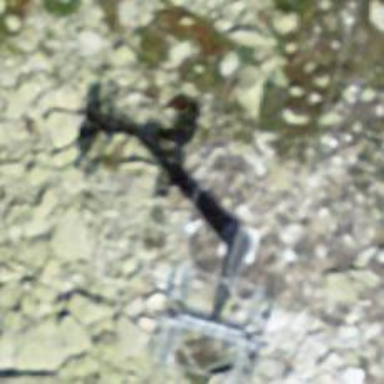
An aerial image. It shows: Pylon for aerialway.